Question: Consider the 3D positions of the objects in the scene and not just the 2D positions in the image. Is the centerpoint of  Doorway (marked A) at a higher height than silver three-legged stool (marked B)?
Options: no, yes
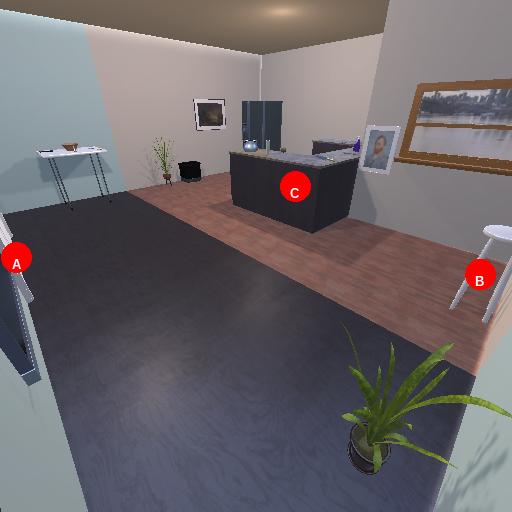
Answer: no